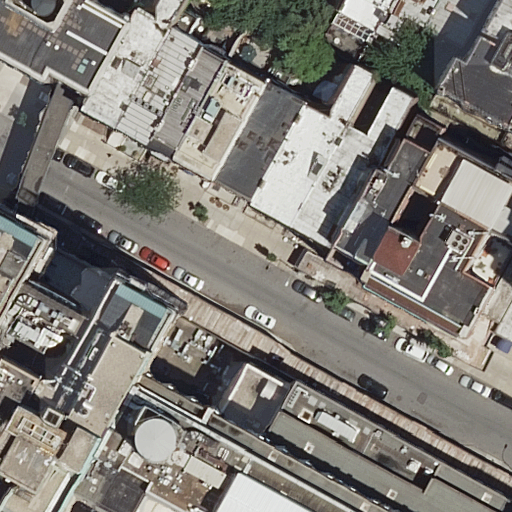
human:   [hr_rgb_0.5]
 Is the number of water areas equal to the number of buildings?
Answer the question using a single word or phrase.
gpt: no

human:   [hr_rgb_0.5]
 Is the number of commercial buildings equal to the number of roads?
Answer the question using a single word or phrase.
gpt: no

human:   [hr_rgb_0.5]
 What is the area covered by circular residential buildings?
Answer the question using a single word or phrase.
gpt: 0m2

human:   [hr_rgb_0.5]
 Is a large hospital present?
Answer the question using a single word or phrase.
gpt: yes

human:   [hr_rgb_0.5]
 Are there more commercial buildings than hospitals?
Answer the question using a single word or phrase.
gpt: no

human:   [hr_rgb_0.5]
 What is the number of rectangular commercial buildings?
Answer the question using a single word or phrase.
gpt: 0

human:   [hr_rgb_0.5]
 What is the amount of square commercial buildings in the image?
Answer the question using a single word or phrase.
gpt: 0

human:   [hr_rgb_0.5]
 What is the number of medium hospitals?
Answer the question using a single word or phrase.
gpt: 0

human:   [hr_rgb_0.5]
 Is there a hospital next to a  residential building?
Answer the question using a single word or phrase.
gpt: yes

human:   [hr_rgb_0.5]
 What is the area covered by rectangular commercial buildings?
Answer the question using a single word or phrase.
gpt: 0m2

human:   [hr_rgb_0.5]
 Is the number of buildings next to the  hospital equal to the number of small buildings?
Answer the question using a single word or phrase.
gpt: no

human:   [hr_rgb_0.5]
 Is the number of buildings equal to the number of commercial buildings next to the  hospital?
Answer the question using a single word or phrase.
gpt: no

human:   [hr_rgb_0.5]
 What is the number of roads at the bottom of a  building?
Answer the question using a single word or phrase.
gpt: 1

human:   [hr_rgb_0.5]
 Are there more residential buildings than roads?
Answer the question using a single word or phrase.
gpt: yes

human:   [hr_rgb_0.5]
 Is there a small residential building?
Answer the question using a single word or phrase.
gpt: yes

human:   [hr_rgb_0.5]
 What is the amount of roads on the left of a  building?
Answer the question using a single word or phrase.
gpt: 1

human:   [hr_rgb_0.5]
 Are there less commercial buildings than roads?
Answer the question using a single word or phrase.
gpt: yes

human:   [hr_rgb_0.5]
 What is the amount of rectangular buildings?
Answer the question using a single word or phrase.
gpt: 13

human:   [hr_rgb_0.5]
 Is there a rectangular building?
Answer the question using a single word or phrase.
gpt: yes

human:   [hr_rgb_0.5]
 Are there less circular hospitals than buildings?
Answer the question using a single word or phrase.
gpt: yes

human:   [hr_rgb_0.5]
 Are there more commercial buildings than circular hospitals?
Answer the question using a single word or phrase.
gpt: no

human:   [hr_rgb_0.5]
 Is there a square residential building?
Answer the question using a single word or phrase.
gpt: no

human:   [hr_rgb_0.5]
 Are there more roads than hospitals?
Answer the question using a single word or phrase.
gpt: no

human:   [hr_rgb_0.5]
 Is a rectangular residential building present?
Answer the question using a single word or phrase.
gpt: yes

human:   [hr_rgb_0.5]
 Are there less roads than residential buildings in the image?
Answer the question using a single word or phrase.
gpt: yes

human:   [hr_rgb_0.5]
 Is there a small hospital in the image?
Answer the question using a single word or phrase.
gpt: no

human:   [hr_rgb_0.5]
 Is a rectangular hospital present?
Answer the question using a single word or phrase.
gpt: yes

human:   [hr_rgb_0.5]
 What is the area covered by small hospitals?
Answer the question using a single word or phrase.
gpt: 0m2

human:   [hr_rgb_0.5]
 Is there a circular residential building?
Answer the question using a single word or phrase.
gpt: no

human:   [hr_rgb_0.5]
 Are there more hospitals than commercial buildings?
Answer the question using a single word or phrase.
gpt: yes

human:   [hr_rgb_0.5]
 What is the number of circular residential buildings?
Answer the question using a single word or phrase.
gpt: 0

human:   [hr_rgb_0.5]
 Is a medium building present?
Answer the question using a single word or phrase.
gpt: yes

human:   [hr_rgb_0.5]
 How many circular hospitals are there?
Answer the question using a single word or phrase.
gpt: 0

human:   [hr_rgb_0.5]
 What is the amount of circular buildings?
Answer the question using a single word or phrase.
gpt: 0

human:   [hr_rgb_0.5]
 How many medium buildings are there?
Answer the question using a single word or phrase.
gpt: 11

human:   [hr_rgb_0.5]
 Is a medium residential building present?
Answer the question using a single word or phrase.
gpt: yes